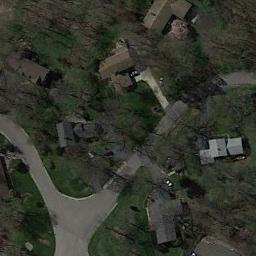
Label: residential